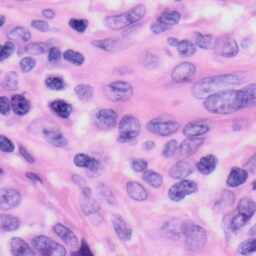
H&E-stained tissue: Skin